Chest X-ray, AP view. Patient: 40 years old, sex M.
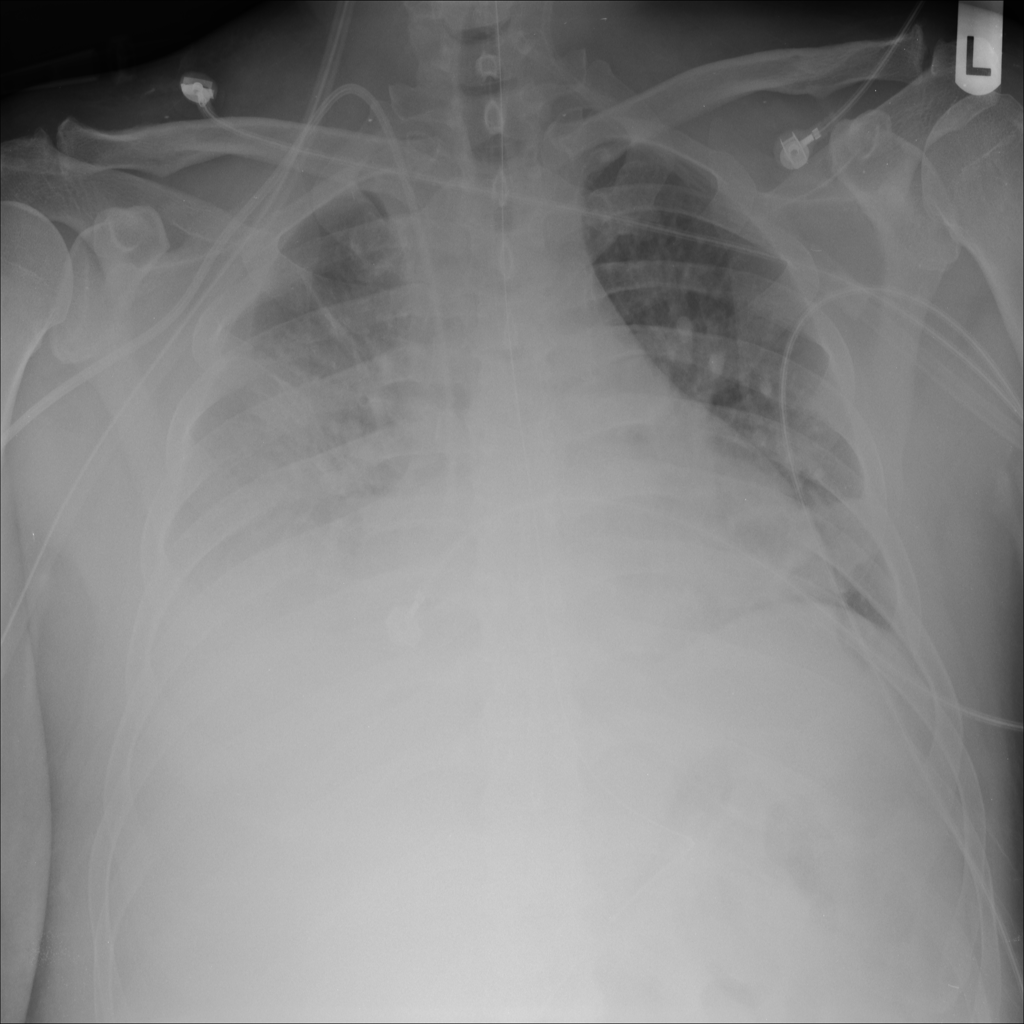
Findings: Atelectasis, Effusion